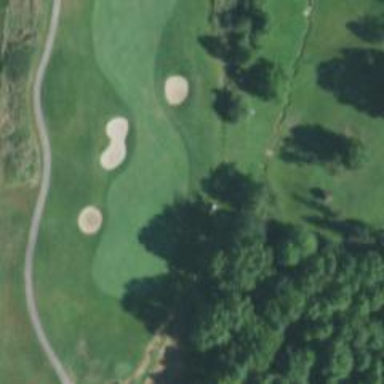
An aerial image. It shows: Golf hole.